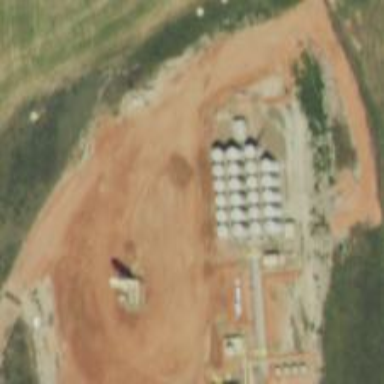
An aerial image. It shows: Storage tank that is man-made.